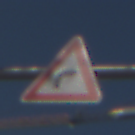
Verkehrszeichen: KurveRechts
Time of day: MorningAfternoon
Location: Outdoor (Urban)
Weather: Clear
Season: NotSpecified
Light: Natural